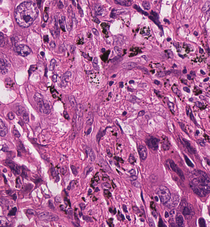
Tumor epithelial tissue: yes
Tumor-associated stroma tissue: yes
Normal tissue: no